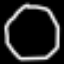
Label: octagon